Question: At each time, any colored ball can be exchanged with the white ball. How many such exchanges are needed at least to make all the red balls arranged in front of the blue balls and blue balls in front of the yellow balls (white ball positions are arbitrary)?
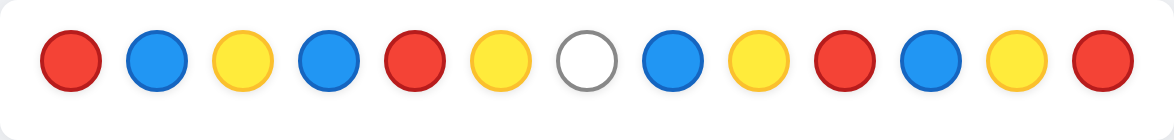
Answer: 8